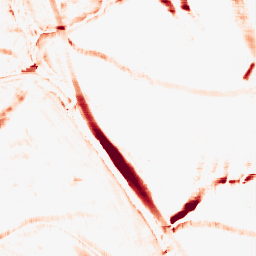
Category: morphological
Decomposition family: morphological_rect
Decomposition parameters: operation: opening
width: 20
height: 10
Upsampling method: fft_zeropad
Upsampling parameters: scale: 2
Upsampling scale: 2